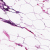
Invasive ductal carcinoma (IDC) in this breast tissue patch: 0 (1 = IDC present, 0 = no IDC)